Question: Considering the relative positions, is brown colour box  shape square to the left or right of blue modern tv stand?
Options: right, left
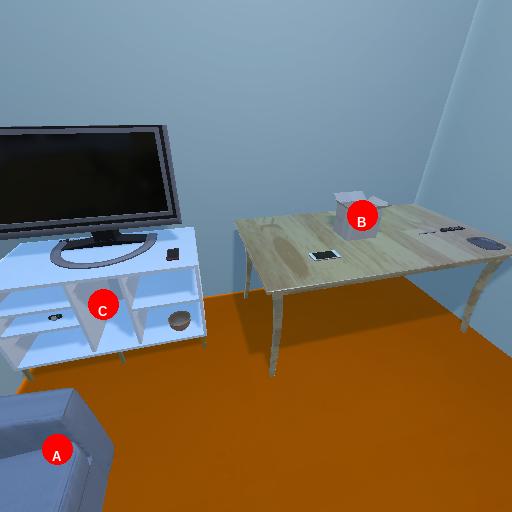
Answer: right